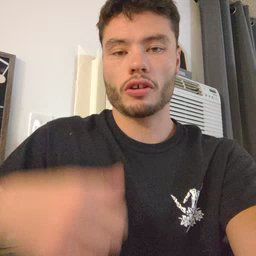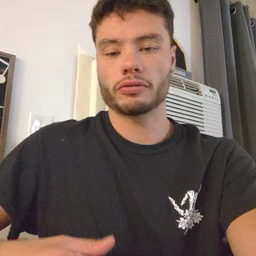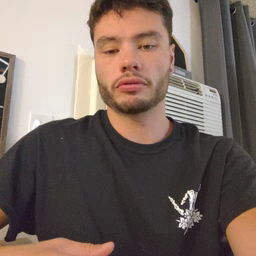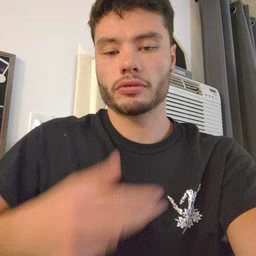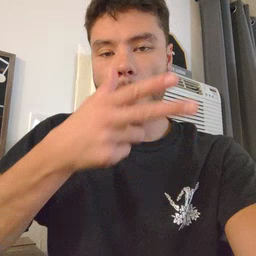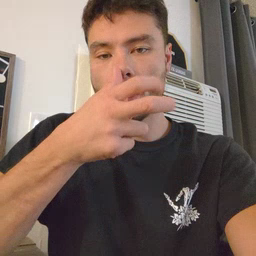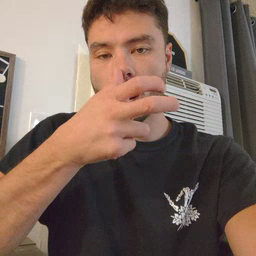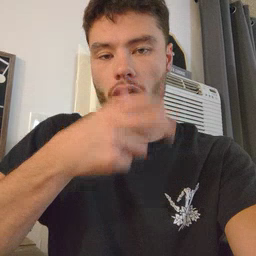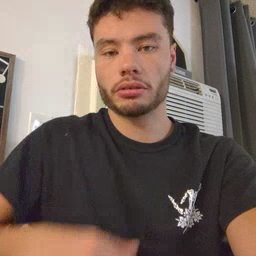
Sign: bug